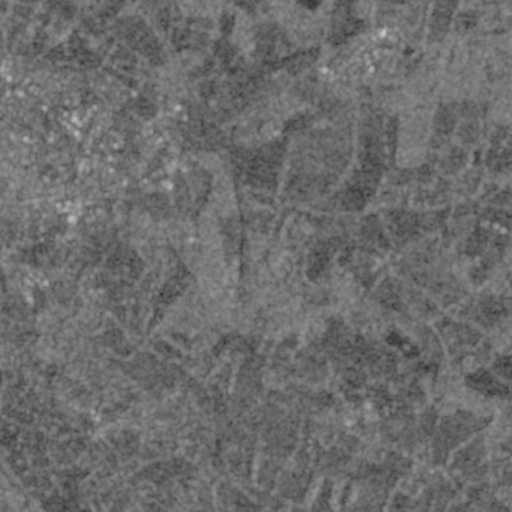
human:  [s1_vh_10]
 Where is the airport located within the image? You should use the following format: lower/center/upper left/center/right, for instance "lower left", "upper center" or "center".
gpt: The airport is located in the upper center of the image.
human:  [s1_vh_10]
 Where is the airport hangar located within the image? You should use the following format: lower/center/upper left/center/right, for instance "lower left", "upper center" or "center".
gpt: The airport hangar is located in the upper center of the image.
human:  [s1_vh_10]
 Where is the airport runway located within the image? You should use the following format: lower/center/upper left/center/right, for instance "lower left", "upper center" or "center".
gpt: The airport runway is located in the upper center of the image.
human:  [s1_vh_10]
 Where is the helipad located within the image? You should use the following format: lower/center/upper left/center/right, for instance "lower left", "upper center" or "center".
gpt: The helipad is located in the center left of the image.
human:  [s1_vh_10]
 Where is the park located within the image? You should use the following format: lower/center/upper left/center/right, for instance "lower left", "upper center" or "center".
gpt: The park is located in the upper left of the image.
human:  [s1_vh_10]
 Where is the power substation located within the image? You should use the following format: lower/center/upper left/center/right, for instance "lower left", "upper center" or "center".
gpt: The power substation is located in the lower left of the image.
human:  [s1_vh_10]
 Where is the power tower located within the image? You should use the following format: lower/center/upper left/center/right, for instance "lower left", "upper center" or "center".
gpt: The power tower is located in the lower right of the image.
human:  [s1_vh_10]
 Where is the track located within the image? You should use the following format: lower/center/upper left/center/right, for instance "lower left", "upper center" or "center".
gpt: The track is located in the upper left of the image.
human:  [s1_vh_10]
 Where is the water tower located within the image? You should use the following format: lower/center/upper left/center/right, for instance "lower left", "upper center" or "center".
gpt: The water tower is located in the center left of the image.
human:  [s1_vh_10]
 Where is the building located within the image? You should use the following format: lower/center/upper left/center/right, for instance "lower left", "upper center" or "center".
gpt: There is no building in the image.

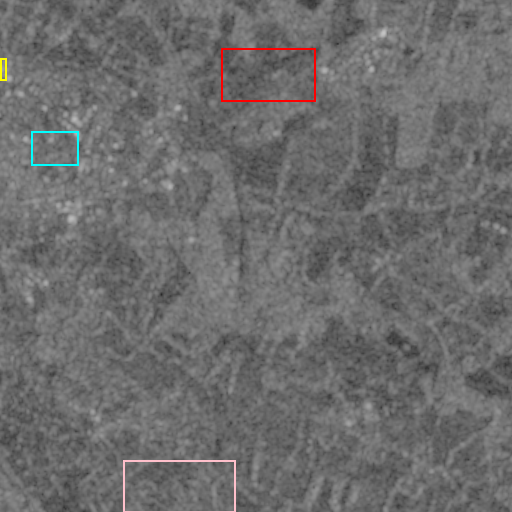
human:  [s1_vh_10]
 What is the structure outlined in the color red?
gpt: The structure outlined in red is an airport.
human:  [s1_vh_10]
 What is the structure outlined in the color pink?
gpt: The structure outlined in pink is a crop field.
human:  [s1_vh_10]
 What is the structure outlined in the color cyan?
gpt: The structure outlined in cyan is a park.
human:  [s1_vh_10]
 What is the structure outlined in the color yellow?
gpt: The structure outlined in yellow is a parking lot.
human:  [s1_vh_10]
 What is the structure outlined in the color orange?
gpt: There is no orange outline.